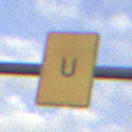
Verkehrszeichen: AnkuendigungOderFortsetzungUmleitungOhnePfeilsymbol
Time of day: MorningAfternoon
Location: Outdoor (Suburban)
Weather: PartlyCloudy
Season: NotSpecified
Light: Natural